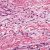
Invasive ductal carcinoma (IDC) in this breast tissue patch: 0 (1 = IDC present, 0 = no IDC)